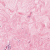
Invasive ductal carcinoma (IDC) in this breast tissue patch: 0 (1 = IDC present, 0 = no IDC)